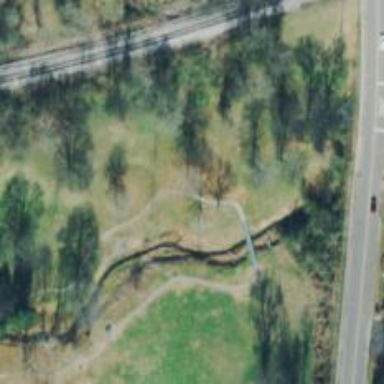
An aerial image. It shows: Footway bridge with beam structure.